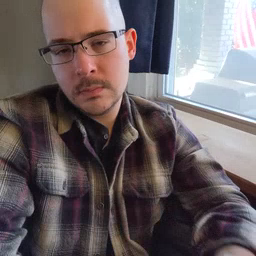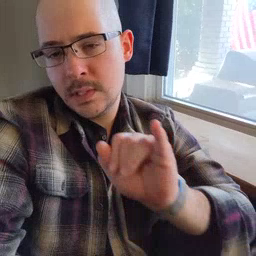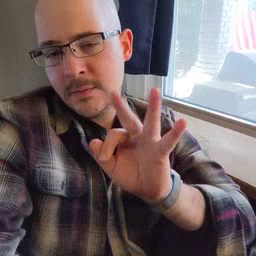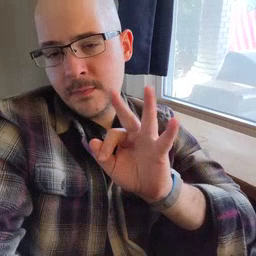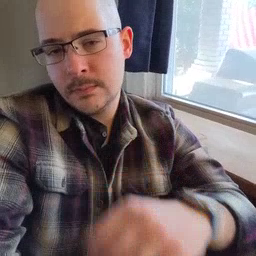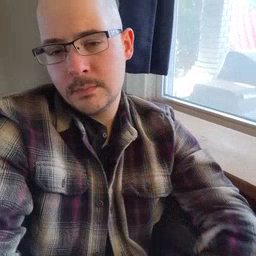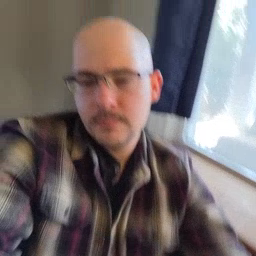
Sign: if